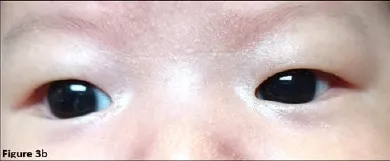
(b) Fully recovered left orbital cellulitis with no chemosis or injection of the conjunctiva.
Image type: medical_photograph (other_medical_photograph)